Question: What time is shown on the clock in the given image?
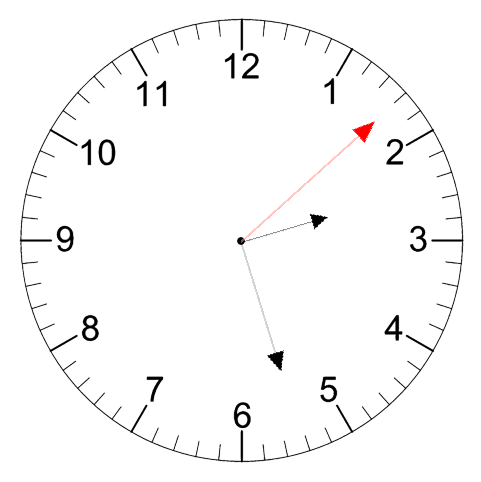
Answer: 02:27:08